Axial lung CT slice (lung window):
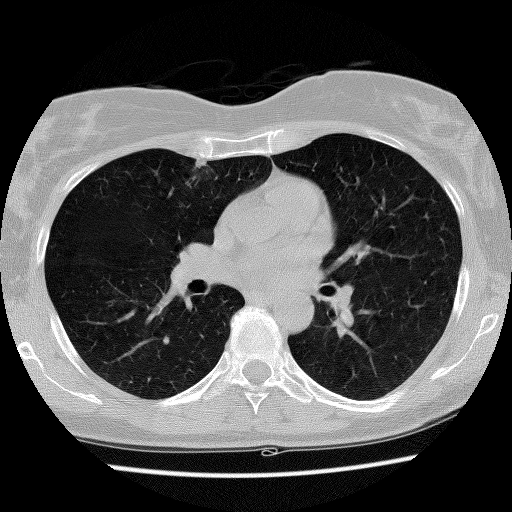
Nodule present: yes
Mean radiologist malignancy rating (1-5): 2